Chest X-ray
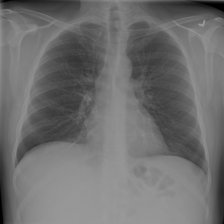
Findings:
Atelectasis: negative
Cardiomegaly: negative
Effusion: negative
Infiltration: negative
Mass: negative
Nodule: negative
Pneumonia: negative
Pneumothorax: negative
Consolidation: negative
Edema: negative
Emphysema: negative
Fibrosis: negative
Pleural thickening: negative
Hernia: negative